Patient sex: M
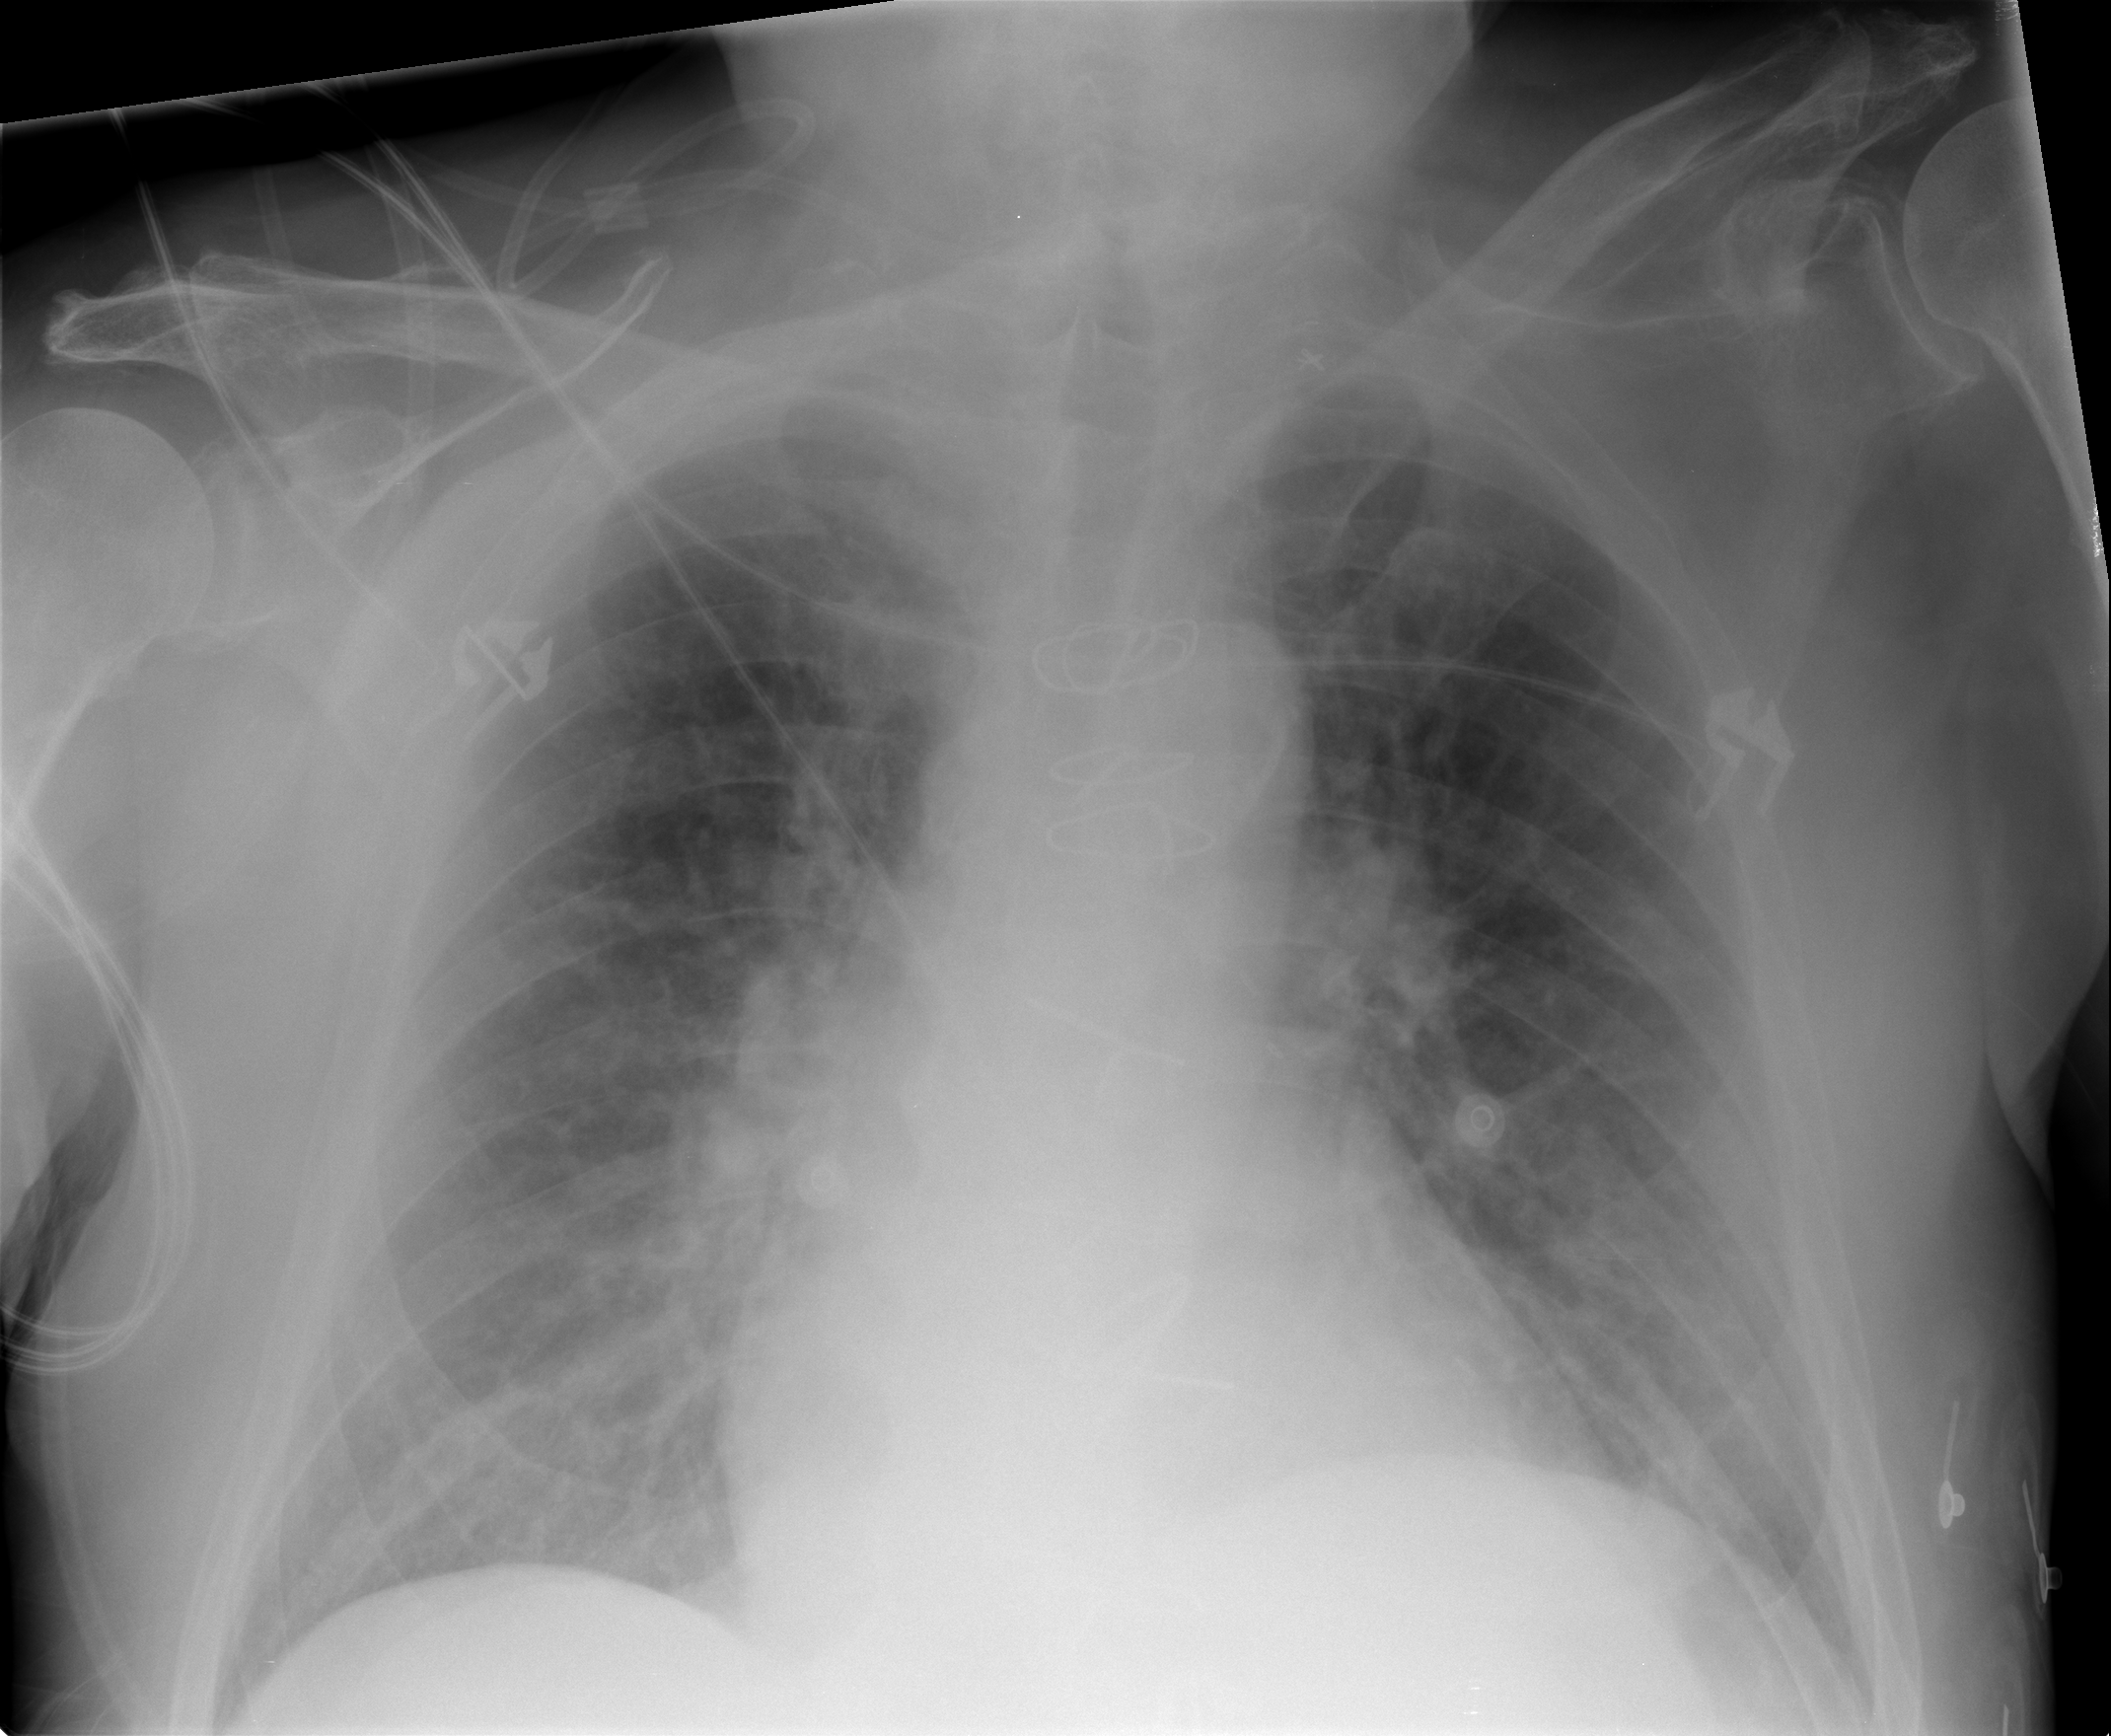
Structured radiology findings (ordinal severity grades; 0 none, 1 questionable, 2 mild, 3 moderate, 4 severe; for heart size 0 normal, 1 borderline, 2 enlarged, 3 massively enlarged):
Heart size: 1
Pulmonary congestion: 2
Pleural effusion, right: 0
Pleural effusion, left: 0
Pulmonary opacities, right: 2
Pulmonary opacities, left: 2
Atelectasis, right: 2
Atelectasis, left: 2